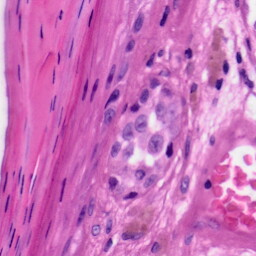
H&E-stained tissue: Skin